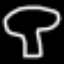
Label: mushroom